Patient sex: F
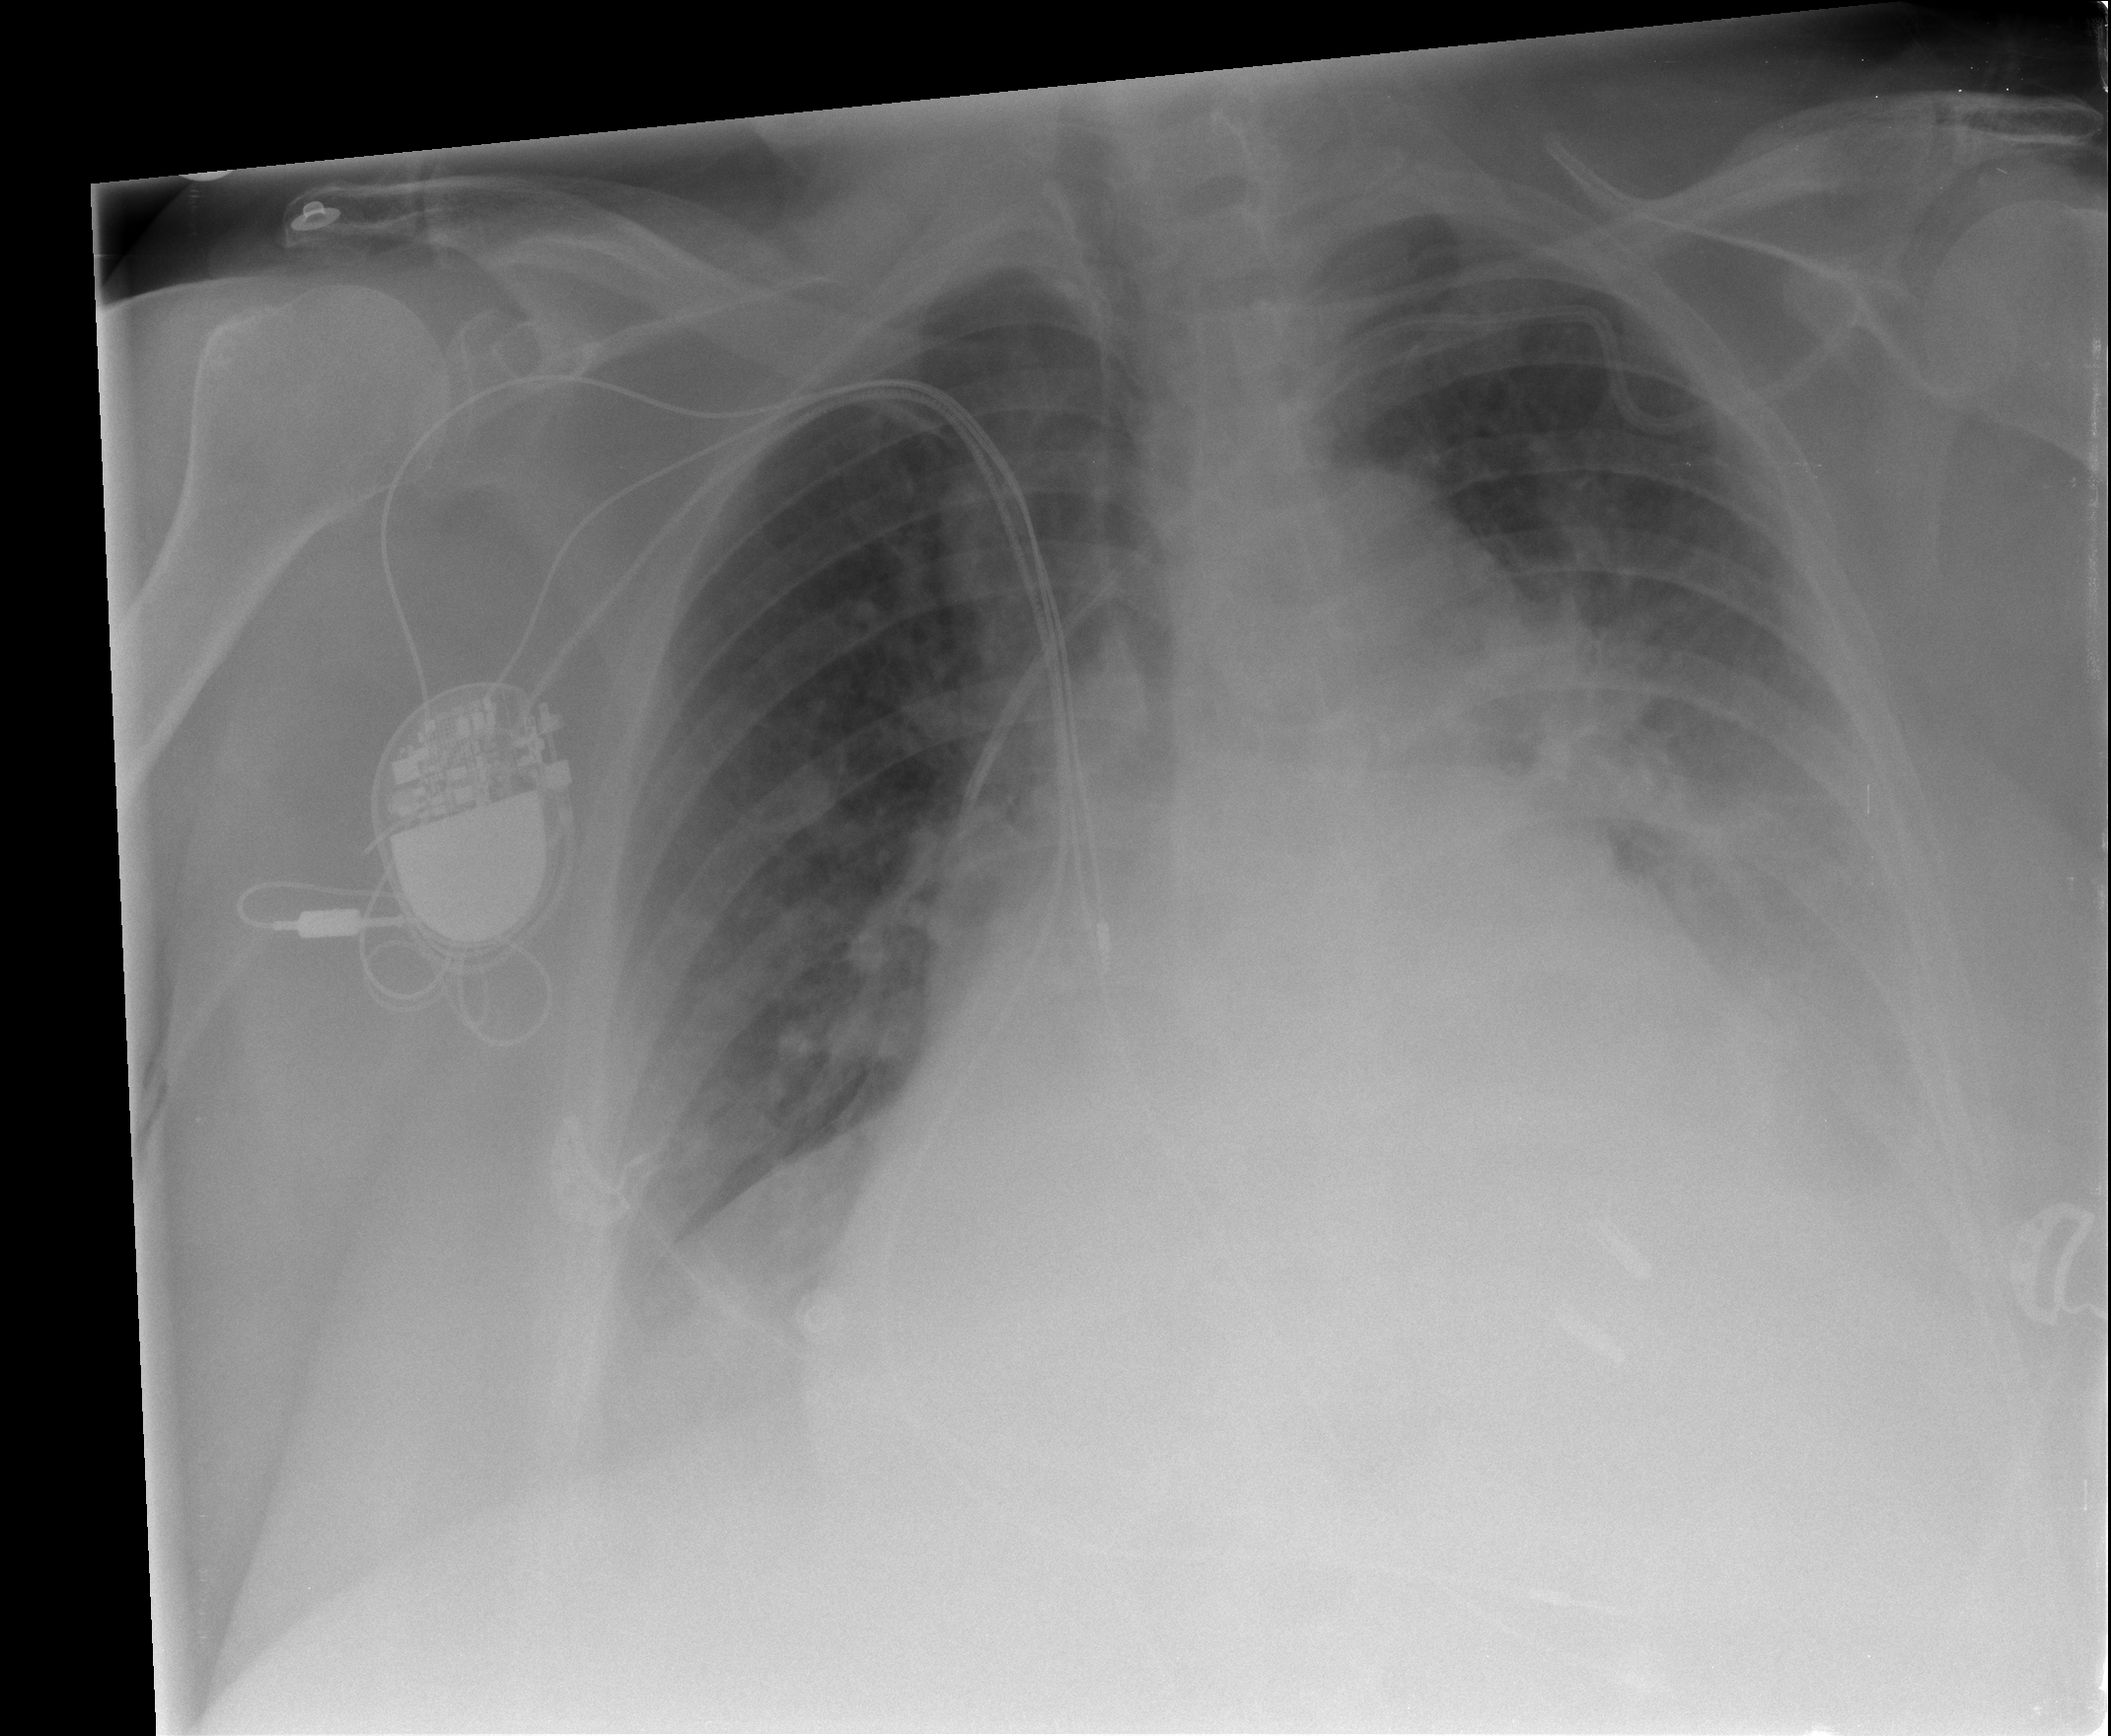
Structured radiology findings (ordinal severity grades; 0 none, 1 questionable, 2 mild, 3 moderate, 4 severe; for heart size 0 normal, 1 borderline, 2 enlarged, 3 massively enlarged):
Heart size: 3
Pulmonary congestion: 2
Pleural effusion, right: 0
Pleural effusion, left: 2
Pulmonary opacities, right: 1
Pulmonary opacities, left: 0
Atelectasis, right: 0
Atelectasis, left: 2